Question: I have applied a jQuery calendar in my website, and it functions okay. However, the initial display format is Sun, Mon, Tue ... Sat, in which I would like to change to Mon, Tue, ... Sun.
Though I have modified all "Sunday", "Sun", "Su" in all locations within the site and the header of the calender works well, however, the arrangement of the date blocks are still as if Sunday is at the beginning...
Actually, what else I have to do inorder to correct it? Thanks a lot.
(Please note Apr 1 is sunday and should be located at the last column)

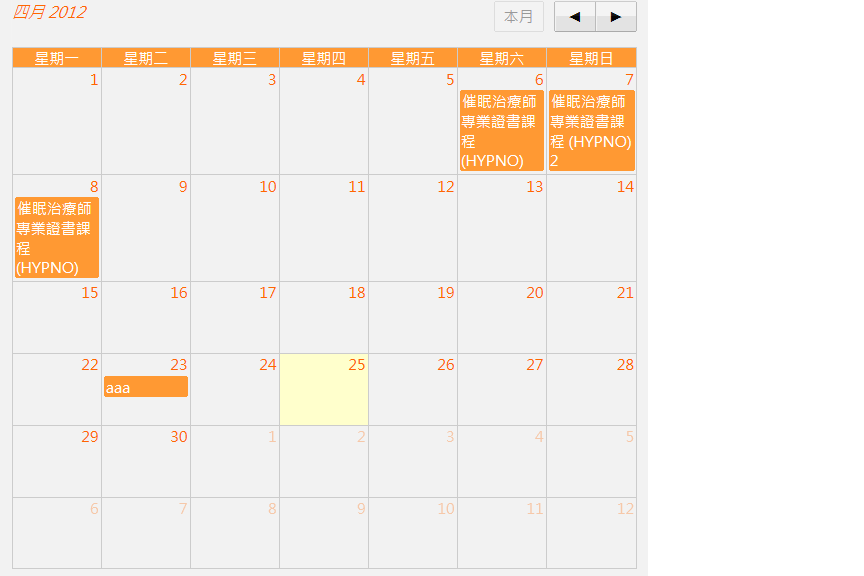
Answer: You will see in the documentation <URL> that you can set option first day
'''
$( ".selector" ).datepicker({ firstDay: 1 });
'''
Sunday is 0, Monday is 1
Cheers